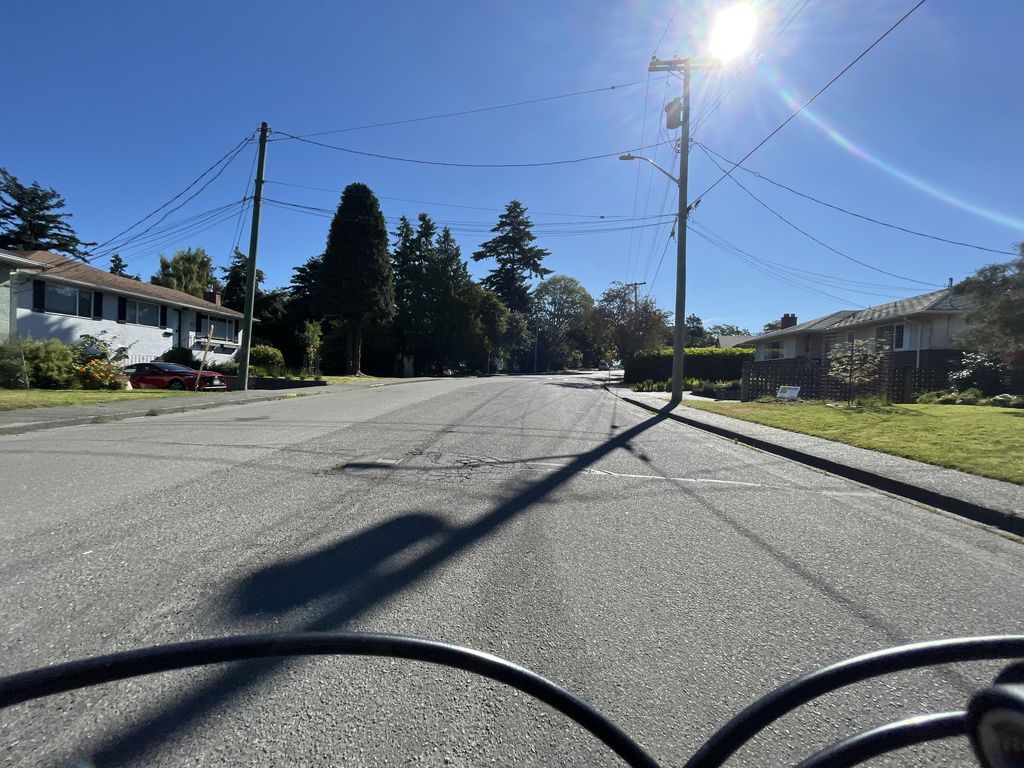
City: victoria